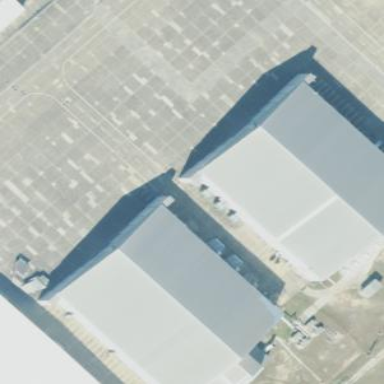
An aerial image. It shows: Hangar building at the airport.